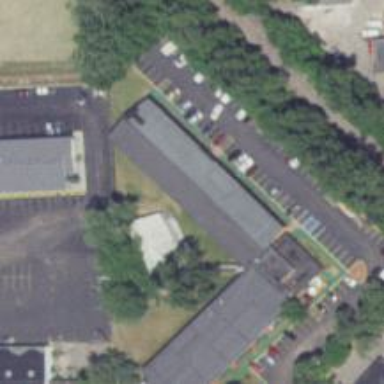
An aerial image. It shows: Building that is motel.